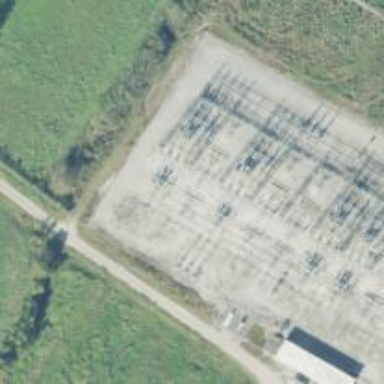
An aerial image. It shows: Switch used for power control.